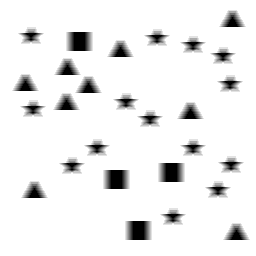
Squares: 4
Triangles: 9
Stars: 14
Total shapes: 27